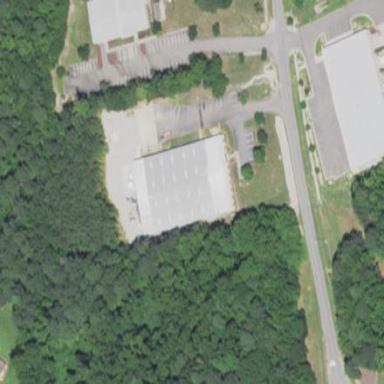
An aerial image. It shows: Recycling center located within building.